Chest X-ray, PA view. Patient: 43 years old, sex M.
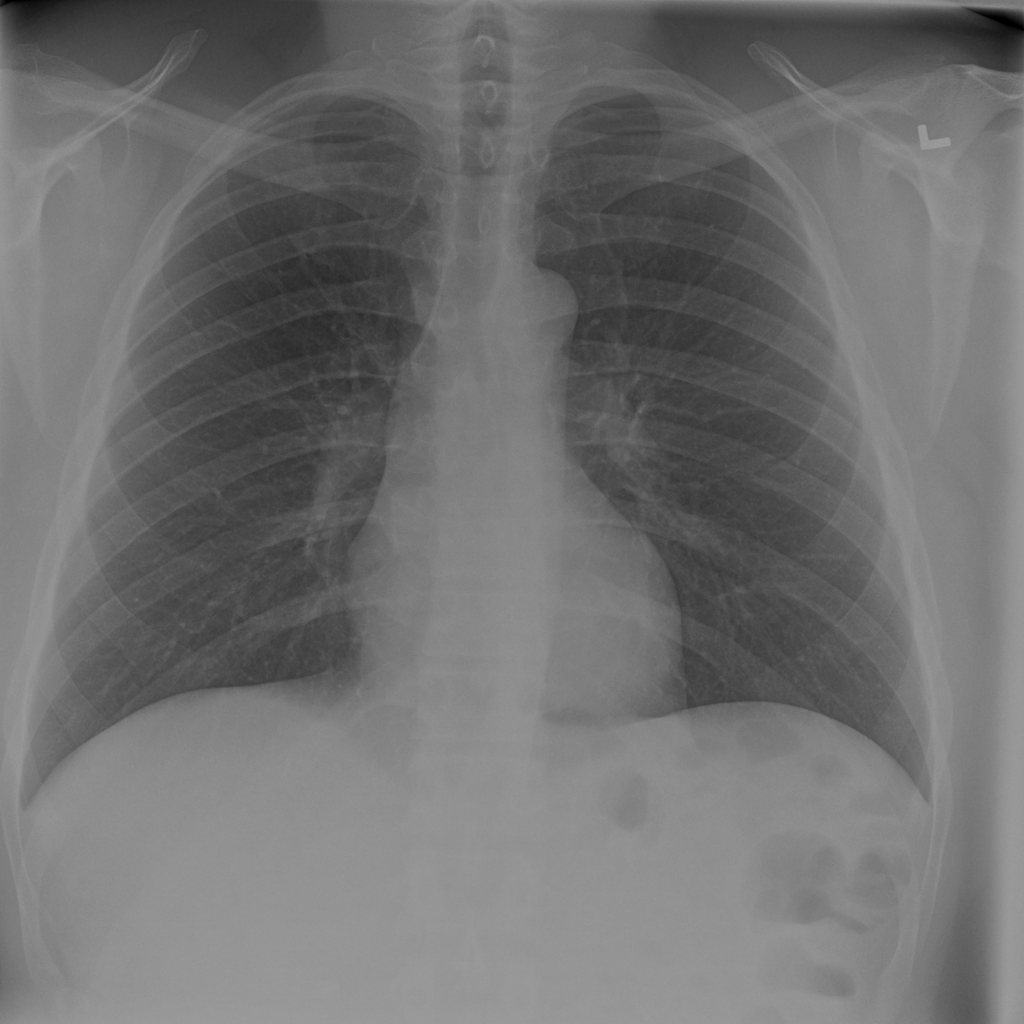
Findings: Infiltration